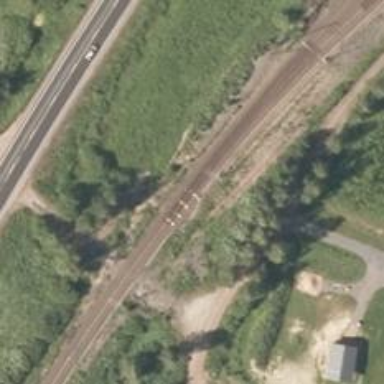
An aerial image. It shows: Railway with continuous electrified contact lines.